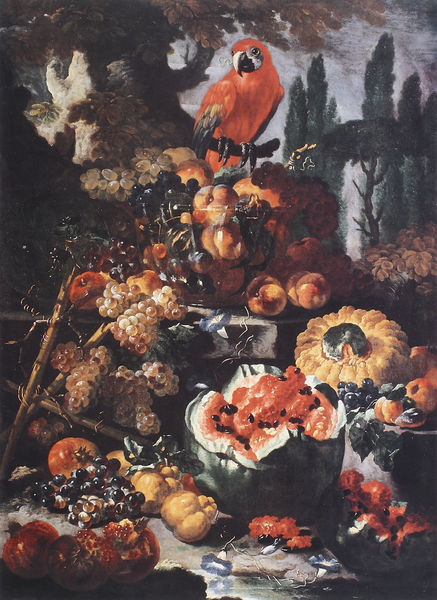
Titel: Gespaltene Wassermelone, Trauben und Obstschale mit Papagei
Künstler: Spadino
Institution: Ajaccio, Musée Fesch
Schlagwörter: baum, blau, blätter, dunkel, flügel, gemälde, vogel, bäume, gelb, grün, landschaft, blumen, holz, blüten, obst, rot, barock, öl, ast, wind, kontrast, früchte, kürbis, stillleben, trauben, äpfel, schnabel, ernte, wein, quitte, melone, vanitas, vergänglichkeit, kerne, krallen, mahl, weintrauben, pfirsich, granatapfel, kürbisse, pfirsiche, traube, nelken, ara, papagei, wassermelone, stöcker, quitten, granatäpfel, zerfressen, frabenfroh